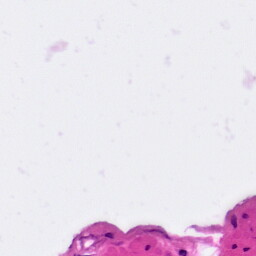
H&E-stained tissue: Pancreatic